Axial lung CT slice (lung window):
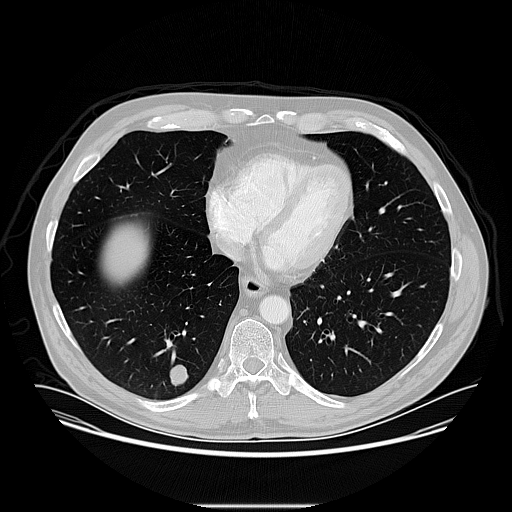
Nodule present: yes
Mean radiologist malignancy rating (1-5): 4